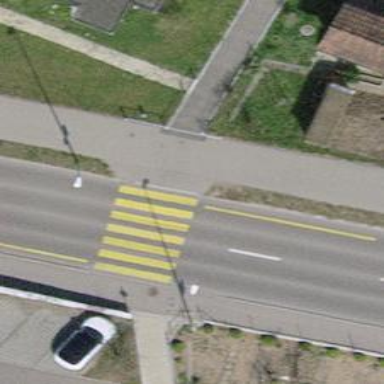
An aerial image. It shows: Uncontrolled zebra crossing on the road.